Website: walmart
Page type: gifting
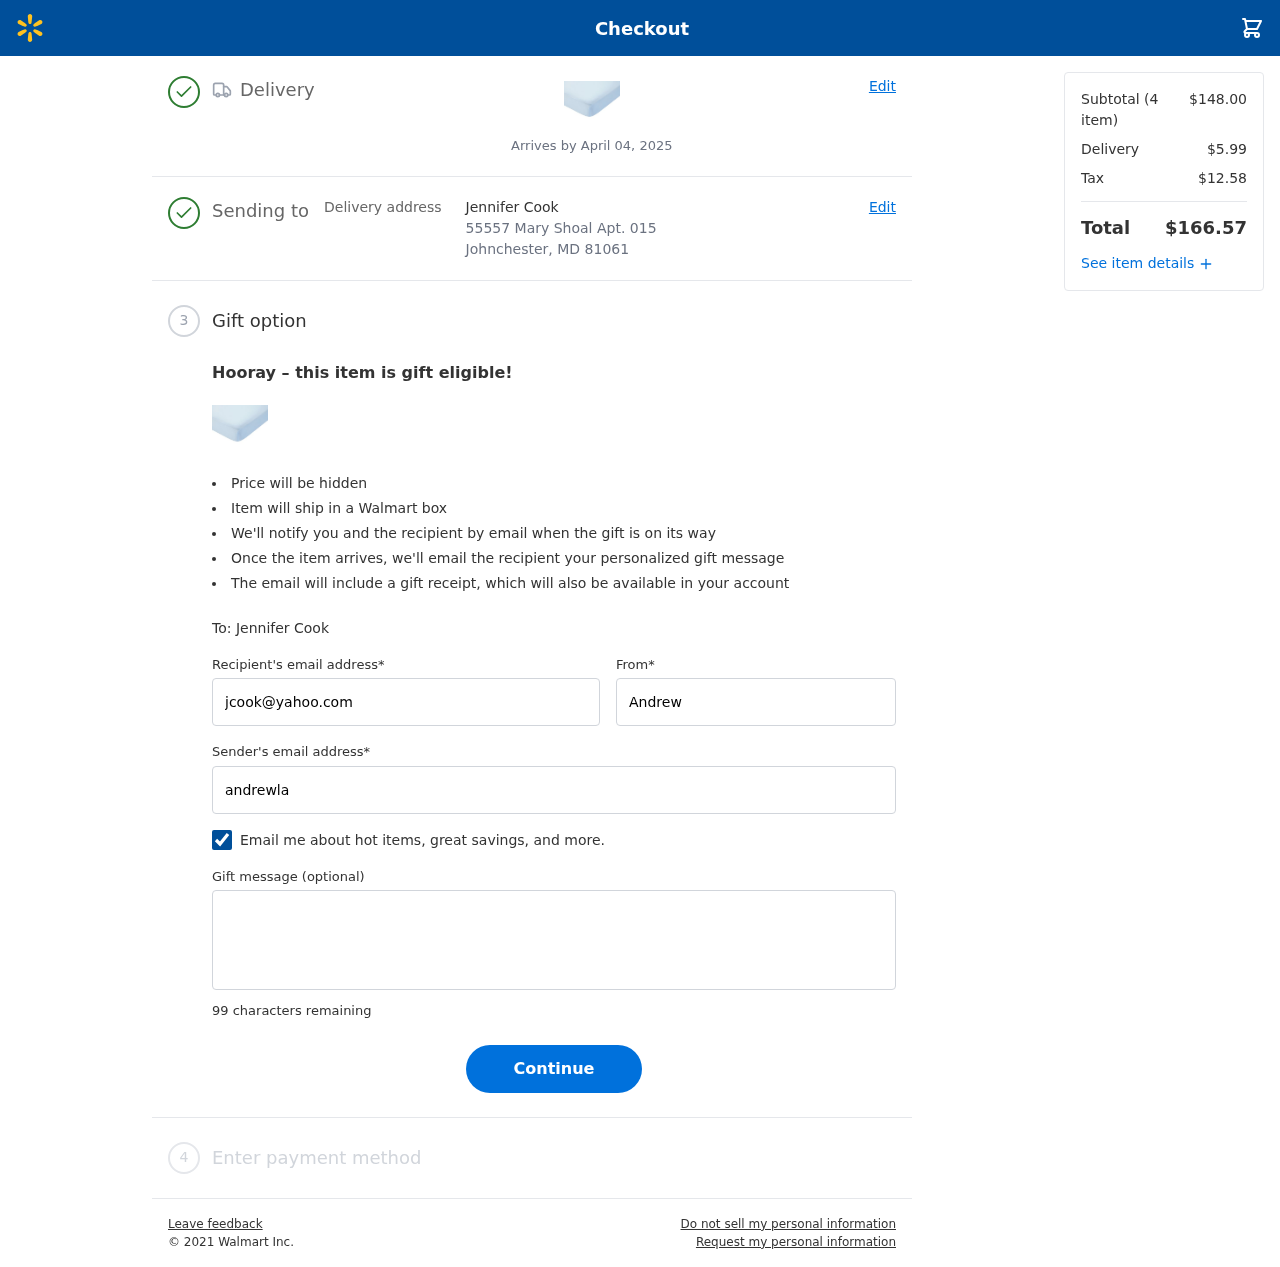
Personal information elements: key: PII_CITY_STATE_ZIP
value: Johnchester, MD 81061
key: PII_EMAIL
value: andrewlawrence@yahoo.com
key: PII_FIRSTNAME
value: Andrew
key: PII_GIFT_EMAIL
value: jcook@yahoo.com
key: PII_GIFT_FULLNAME
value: Jennifer Cook
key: PII_GIFT_MESSAGE
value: Hey Jennifer, I thought you’d enjoy these cozy fitted sheets to make your nights extra comfy. They’re perfect for snuggling up after a long day. Just a little something to brighten your space!
Andrew
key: PII_STREET
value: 55557 Mary Shoal Apt. 015
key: PII_GIFT_FIRSTNAME
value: Jennifer
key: PII_GIFT_LASTNAME
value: Cook
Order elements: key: ORDER_DELIVERY_DATE
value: Arrives by April 04, 2025
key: ORDER_NUM_ITEMS
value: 4
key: ORDER_SUBTOTAL
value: $148.00
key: ORDER_SHIPPING_COST
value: $5.99
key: ORDER_TAX
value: $12.58
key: ORDER_TOTAL
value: $166.57